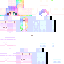
A female human skin with pale skin, wearing blonde long hair dressed in a blue tshirt and red pants, featuring a closed mouth.